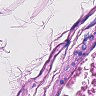
Metastatic tissue present: no